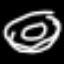
Label: donut